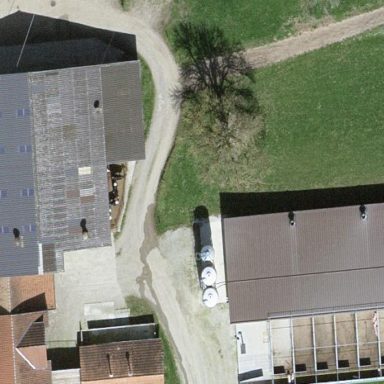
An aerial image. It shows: Farmyard area.